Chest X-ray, AP view. Patient: 49 years old, sex M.
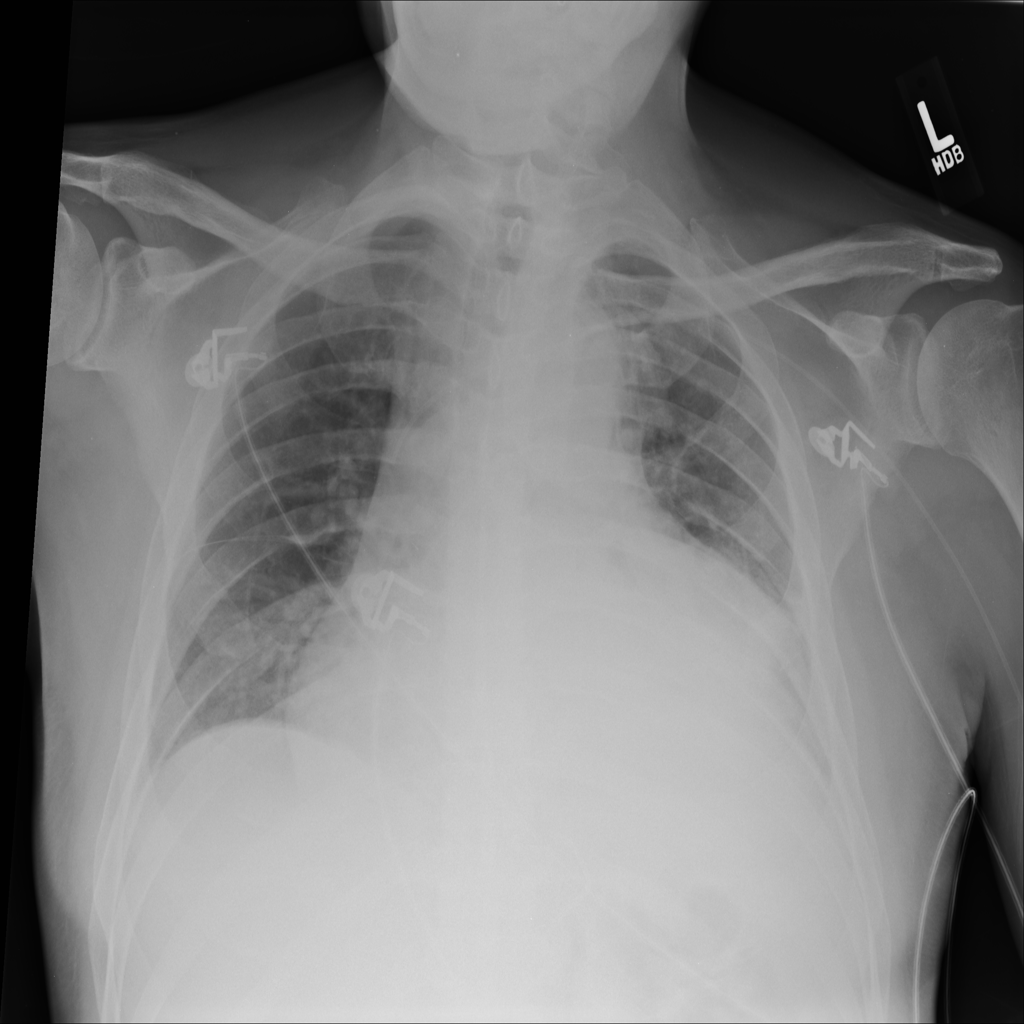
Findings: No Finding